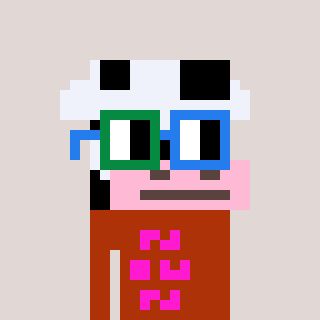
a pixel art character with square green and blue glasses, a cow-shaped head and a hotbrown-colored body on a warm background